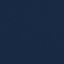
Land use / land cover: SeaLake